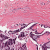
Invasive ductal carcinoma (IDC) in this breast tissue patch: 0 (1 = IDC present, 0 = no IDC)